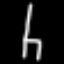
Label: chair